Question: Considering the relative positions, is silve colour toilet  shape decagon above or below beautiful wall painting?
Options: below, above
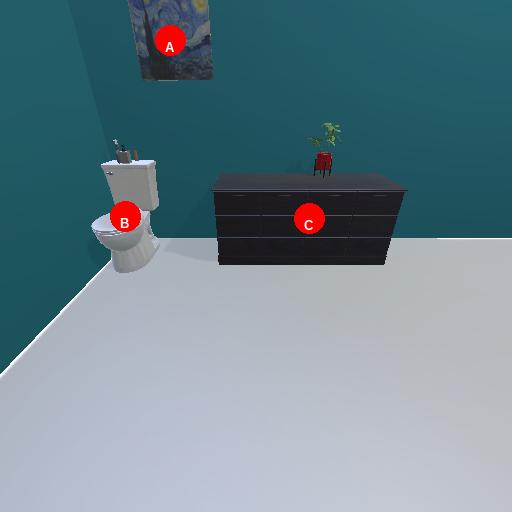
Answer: below